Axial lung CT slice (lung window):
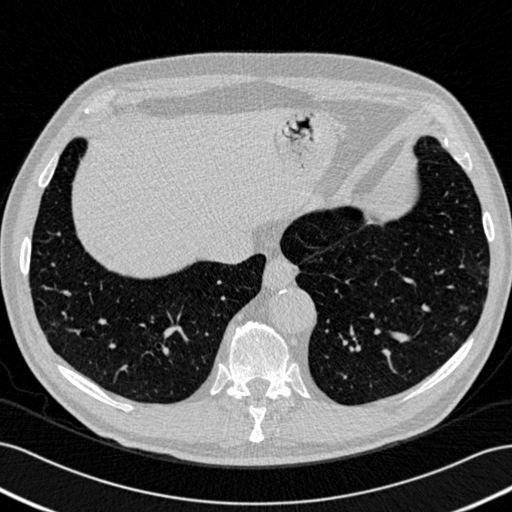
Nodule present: no